Field crop: maize
Growth stage: 2
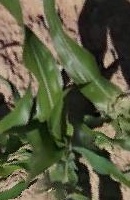
Species: maize